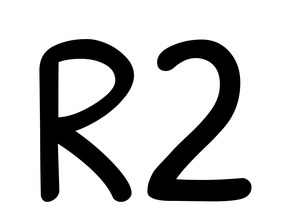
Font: PatrickHand-Regular